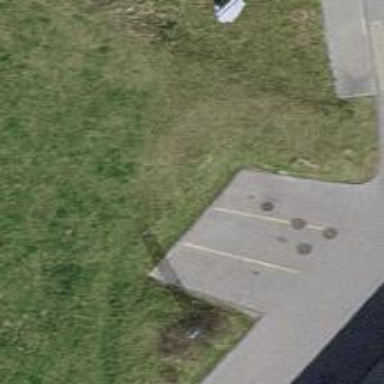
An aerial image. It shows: Charging station.